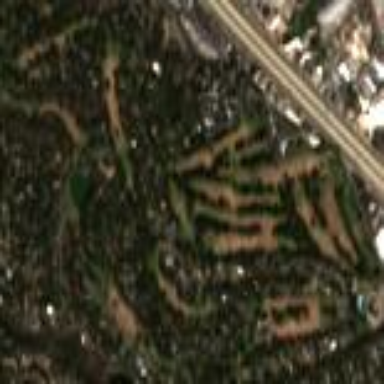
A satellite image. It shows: Golf course surrounded by greenery.